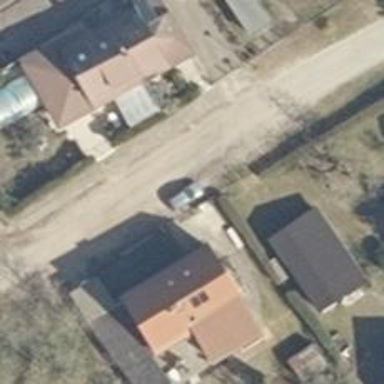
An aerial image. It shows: Driveway leading to service road.